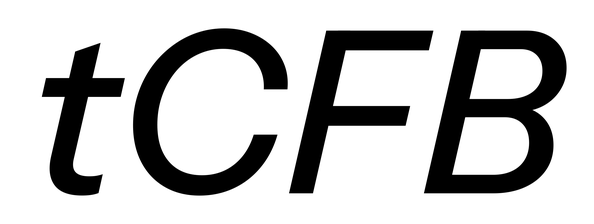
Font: InstrumentSans-Italic_Medium_Italic